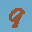
Label: 9